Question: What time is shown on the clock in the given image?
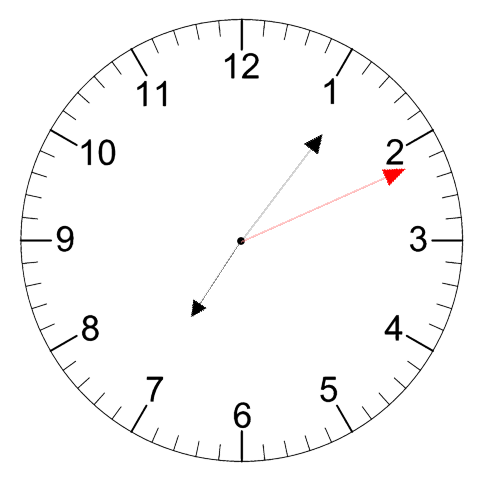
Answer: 07:06:11